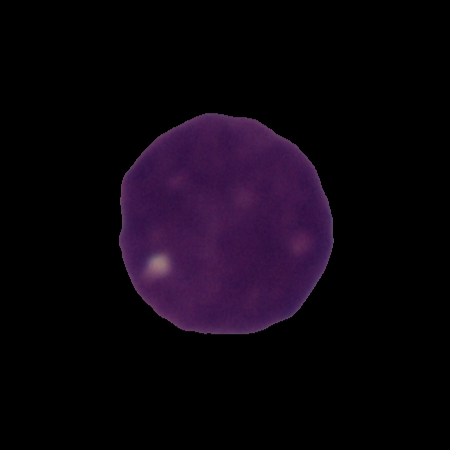
Label: cancer